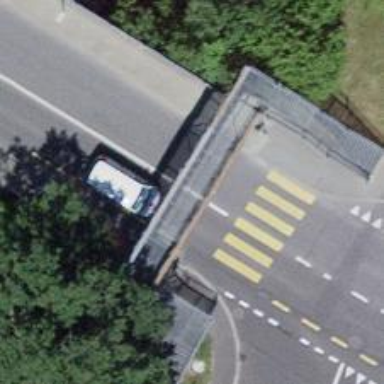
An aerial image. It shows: Footway bridge.